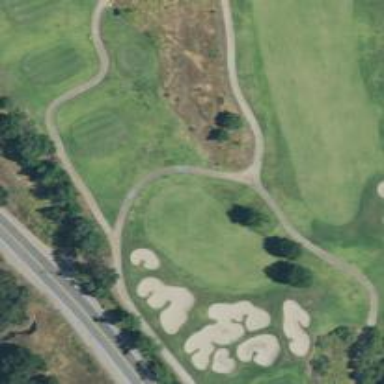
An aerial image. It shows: Service road used as golf cart path.